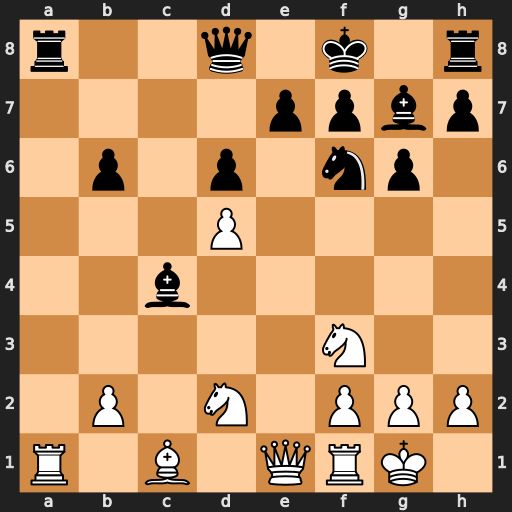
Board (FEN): r2q1k1r/4ppbp/1p1p1np1/3P4/2b5/5N2/1P1N1PPP/R1B1QRK1
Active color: w
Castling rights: -
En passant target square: -
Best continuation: Rxa8 Qxa8 Nxc4